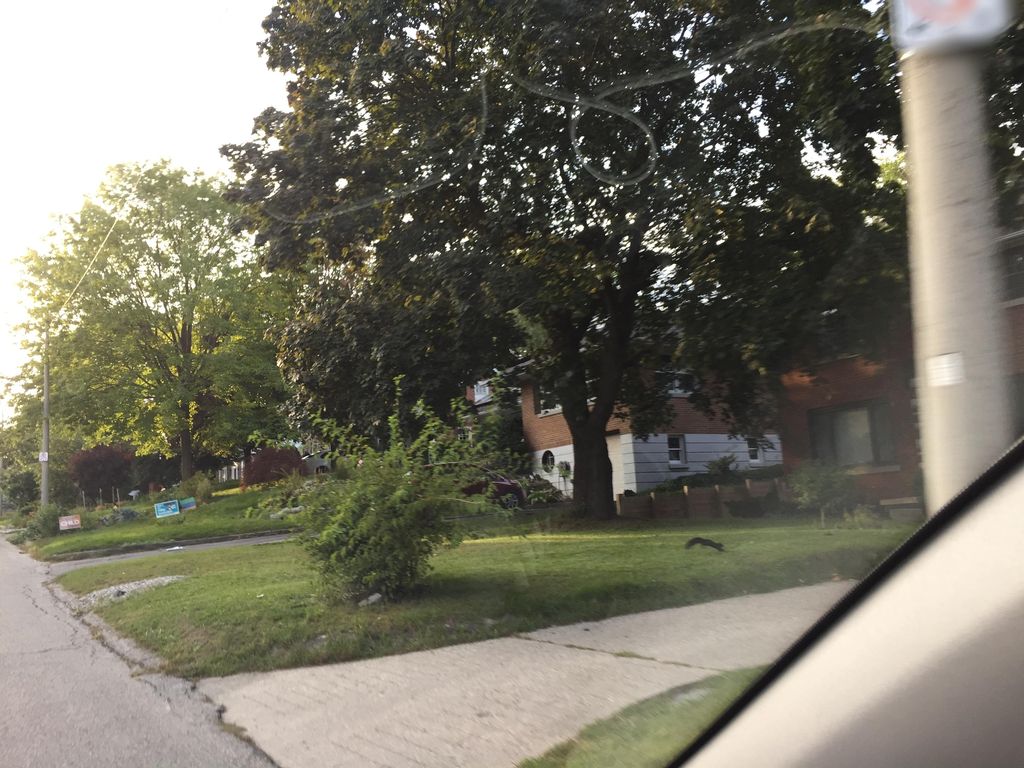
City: kitchener-waterloo